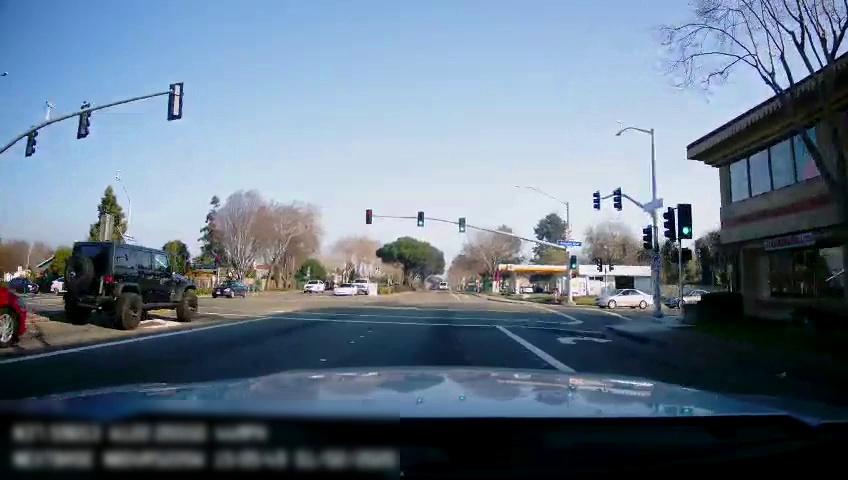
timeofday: Day
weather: Sunny
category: Drivable Space
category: Vehicles | Car
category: Vehicles | SUV
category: Vehicles | Car
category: Vehicles | Car
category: Vehicles | Truck
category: Vehicles | Car
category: Vehicles | SUV
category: Vehicles | Car
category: Vehicles | Car
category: Vehicles | Car
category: Vehicles | Car
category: Lanes | Current Lane
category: Lanes | Current Lane
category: Lanes | Alternate Lane
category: Traffic | Lights
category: Traffic | Lights
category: Traffic | Lights
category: Traffic | Lights
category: Traffic | Lights
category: Traffic | Lights
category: Traffic | Lights
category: Traffic | Lights
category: Traffic | Lights
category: Traffic | Lights
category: Traffic | Lights
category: Traffic | Lights
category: Traffic | Lights
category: Traffic | Signs
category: Traffic | Lights